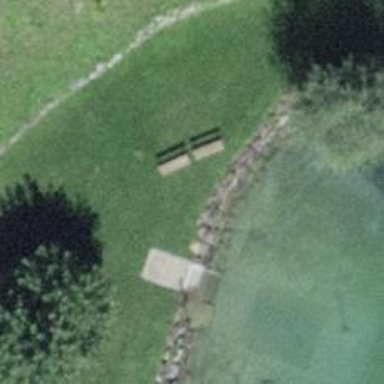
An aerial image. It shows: Park with swimming facilities.